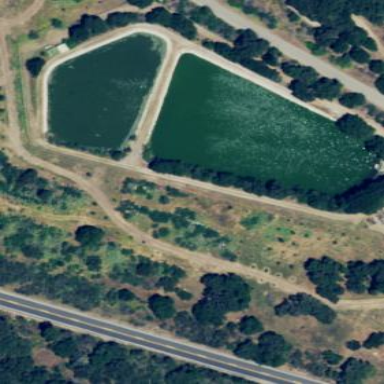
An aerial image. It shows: Reservoir used for water storage.